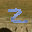
Label: 2